Question: I have a LinkedIn button on my website on top of a dark background, but the corners of the rounded LinkedIn button are white making it square looking. Is there anyway to make it transparent?
'''
<li class="item-3">
<script src="//platform.linkedin.com/in.js"
type="text/javascript">
lang: en_US
</script>
'''
I have tried 'background-color: transparent;' in CSS but nothing happens. Adding 'background-color: white;' makes a big white box around the whole LinkedIn button, so I assume 'transparent' does work, but just not where I want it to.

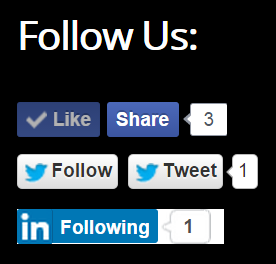
Answer: Support from linkedin is laughable... I've contacted them re this issue. They refuse to acknowledge it. And have instead pointed me here: <URL>
This does not resolve the issue (obviously).
The style cannot be overwritten using css. I am going to remove the follow button, as this is the only available option. Great job LinkedIn...